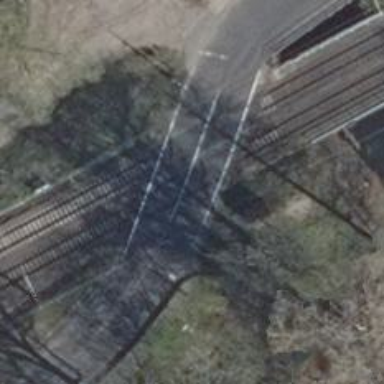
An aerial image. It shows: Railway track with contact line for electrification.